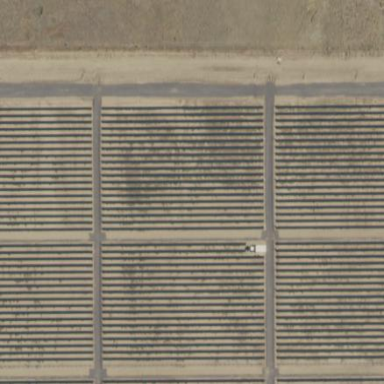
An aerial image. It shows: Solar power generator using photovoltaic panels.